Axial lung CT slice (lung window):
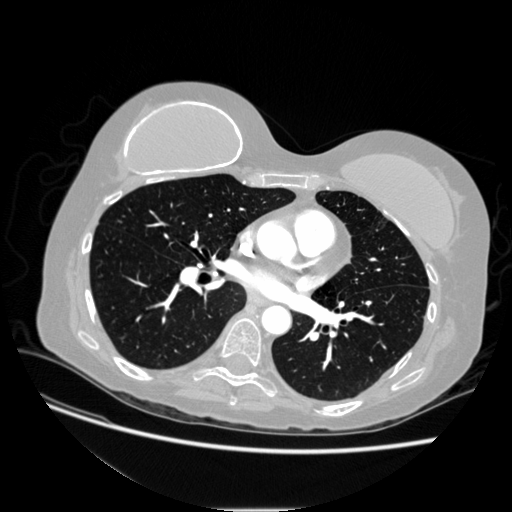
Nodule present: no